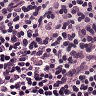
Metastatic tissue present: no